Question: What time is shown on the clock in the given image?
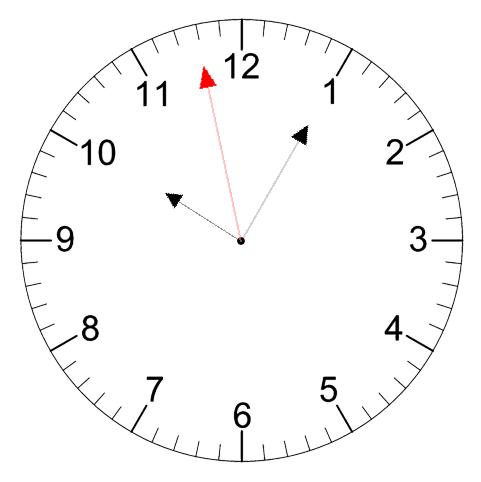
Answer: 10:04:58